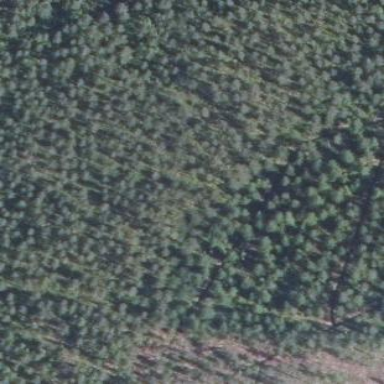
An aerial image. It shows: Needle-leaved woodland.